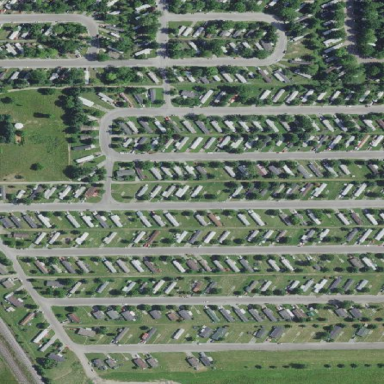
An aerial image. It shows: Trailer park.